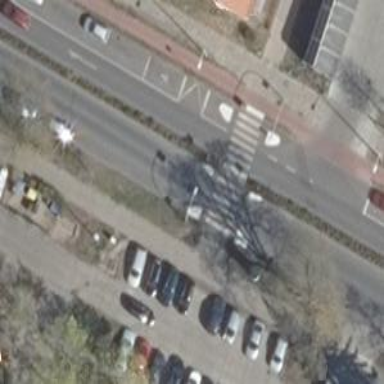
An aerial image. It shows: Uncontrolled zebra crossing on the road.